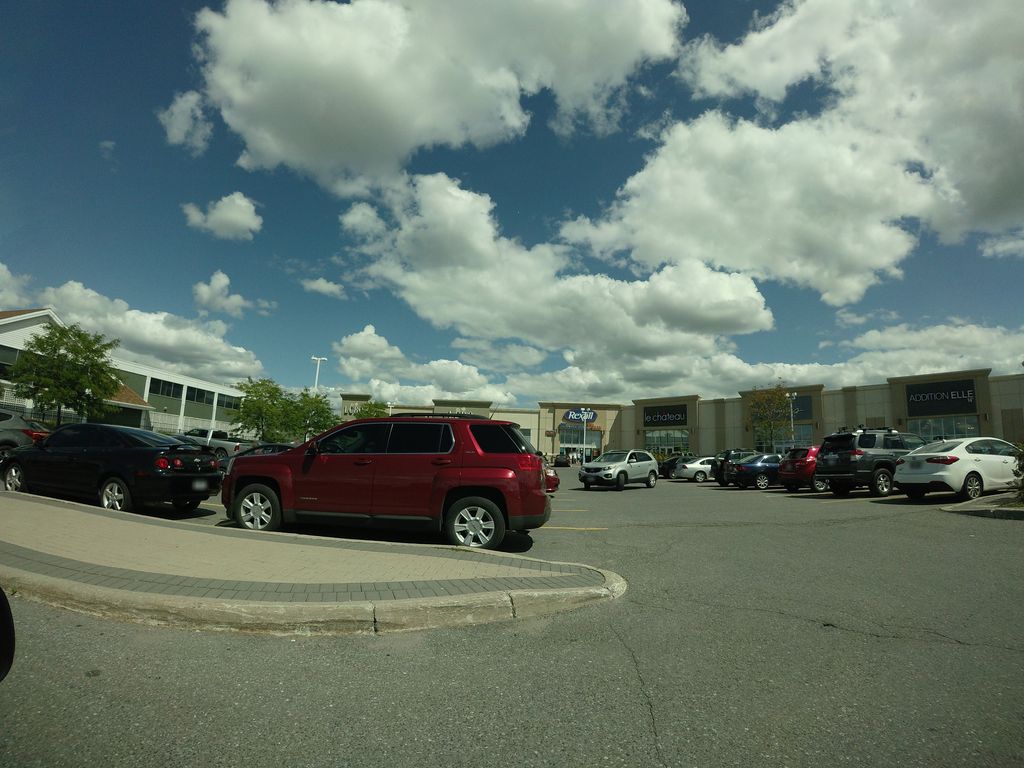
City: ottawa-gatineau